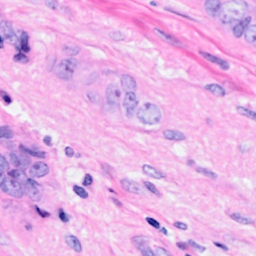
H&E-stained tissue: Breast